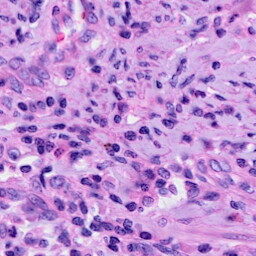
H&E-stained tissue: Cervix